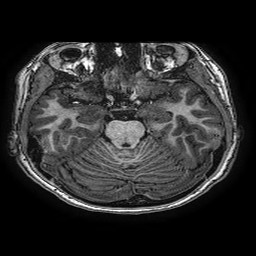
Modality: T1w
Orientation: coronal
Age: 13
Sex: female
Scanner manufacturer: ge
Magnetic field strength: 3 T
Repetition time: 0.00766 s
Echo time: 0.003476 s